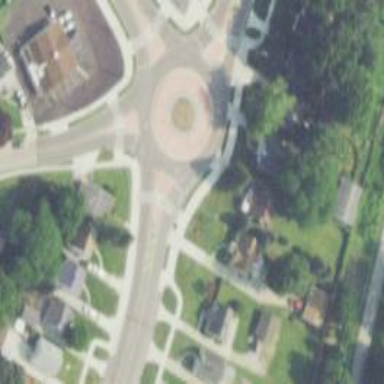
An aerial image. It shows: Primary highway with asphalt surface leading to roundabout.